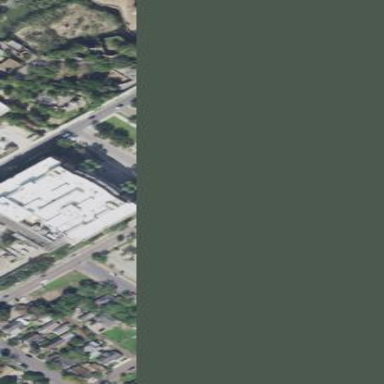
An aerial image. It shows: Courthouse building.